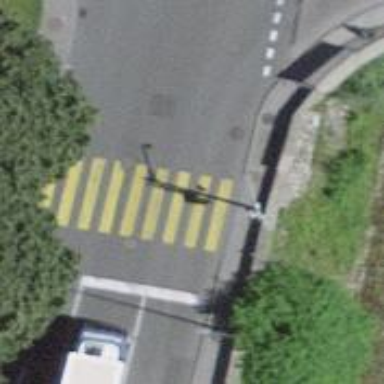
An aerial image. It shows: Crossing with traffic signals.